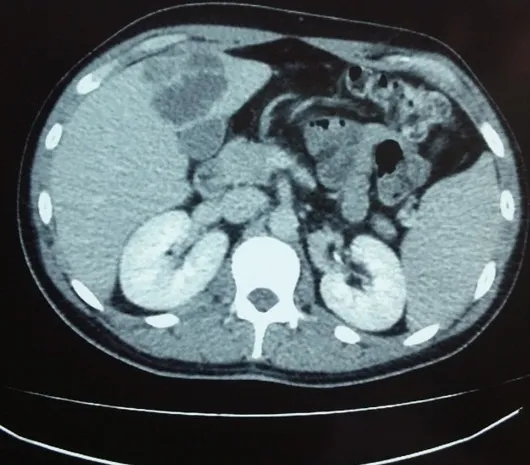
abdominal computed tomography (CT) showing an abscess in the left hepatic lobe.
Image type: radiology (ct)